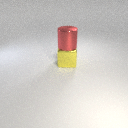
large yellow metal cube below large red metal cylinder